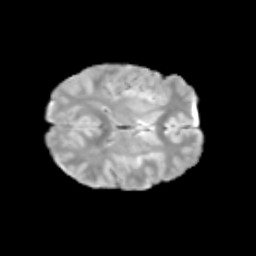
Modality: T2w
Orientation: axial
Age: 12
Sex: male
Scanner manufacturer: siemens
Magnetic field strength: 3 T
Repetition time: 3.8 s
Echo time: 0.07 s